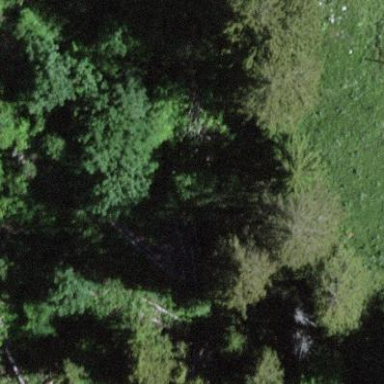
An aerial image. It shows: Patch of scrub vegetation.